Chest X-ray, PA view. Patient: 47 years old, sex M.
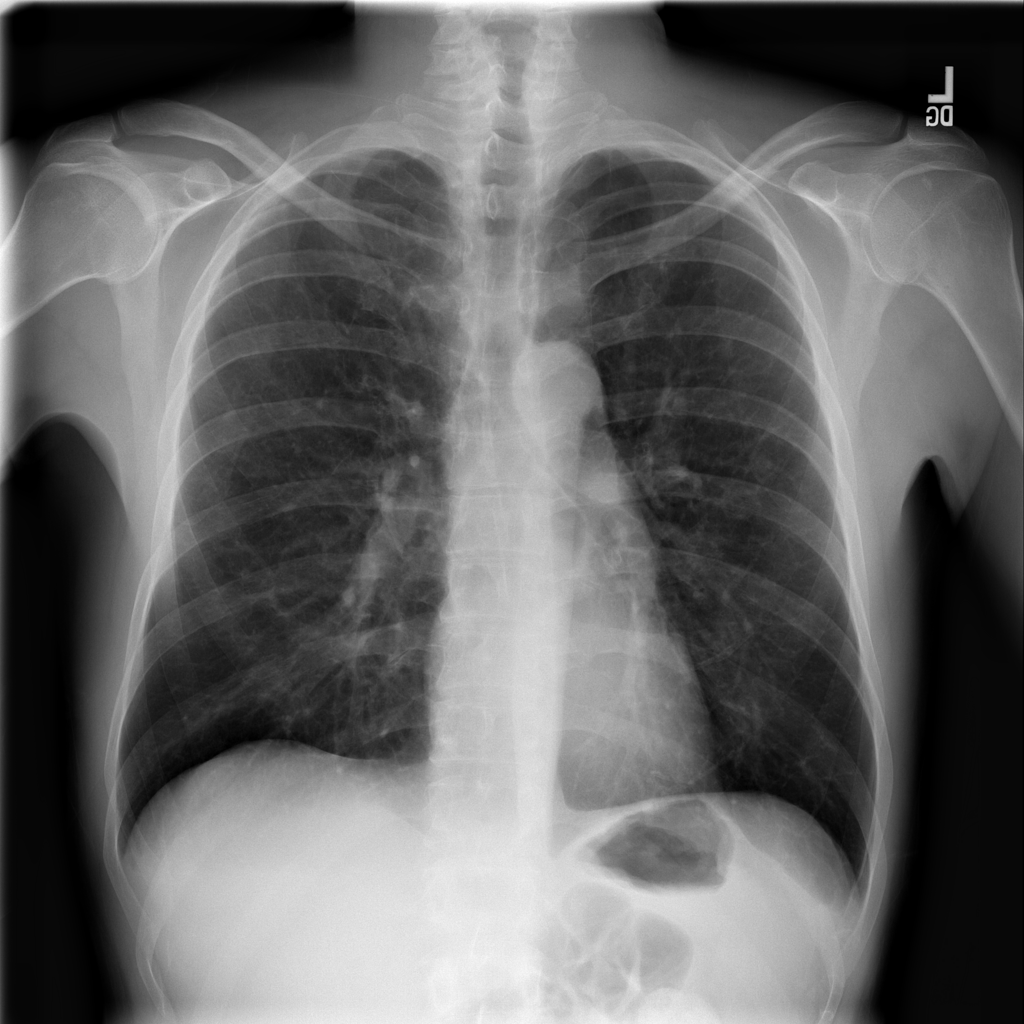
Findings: No Finding